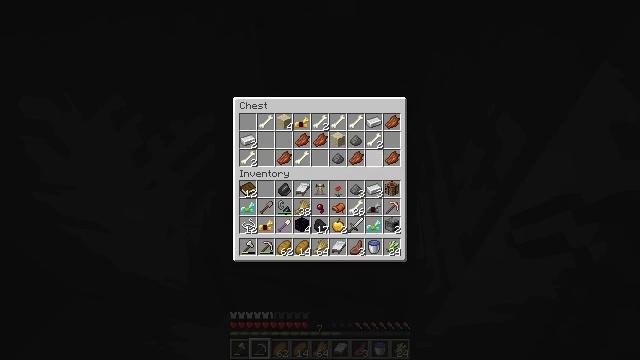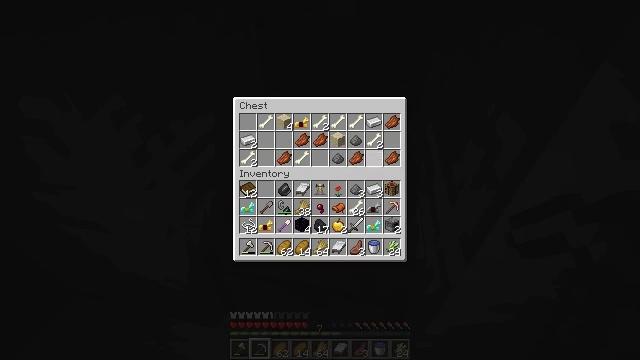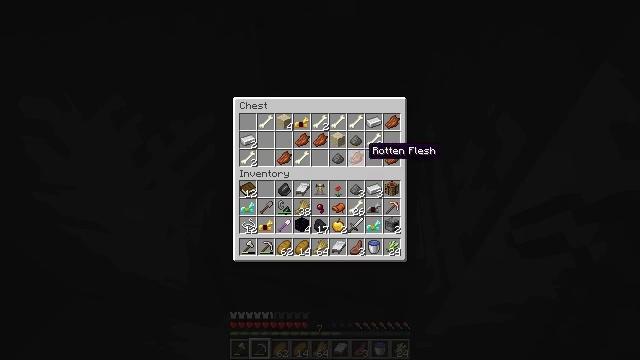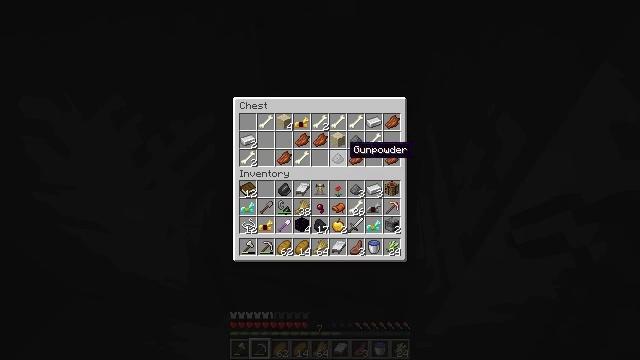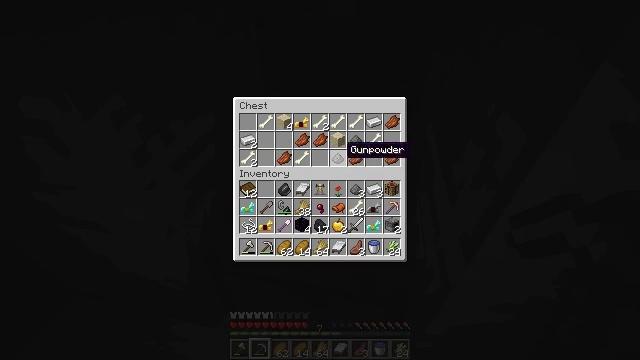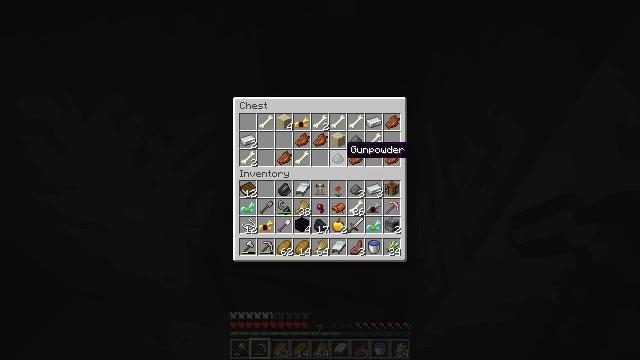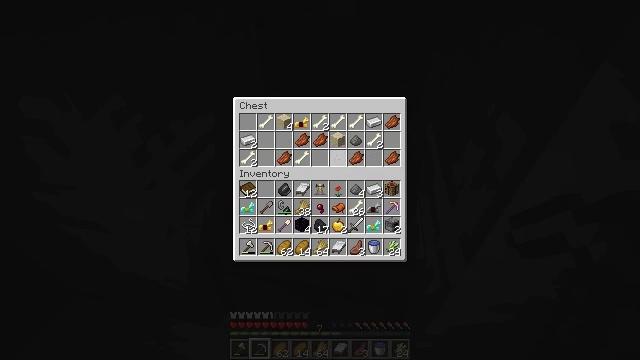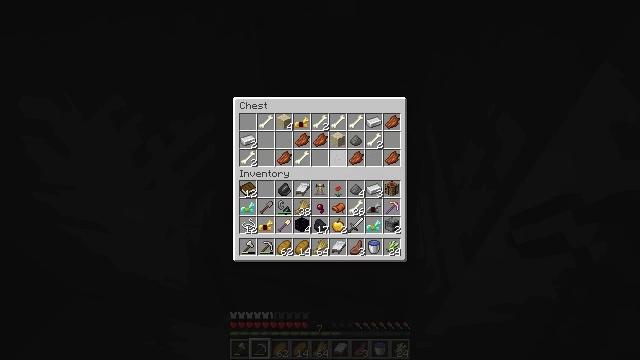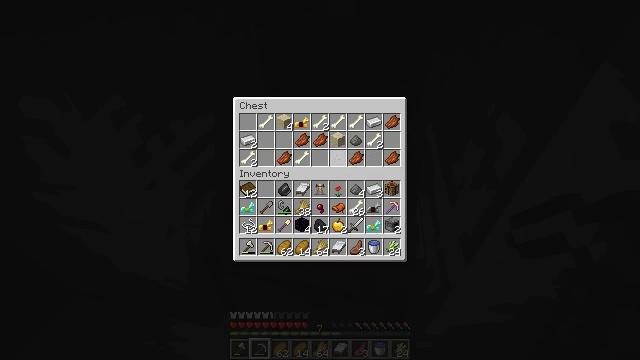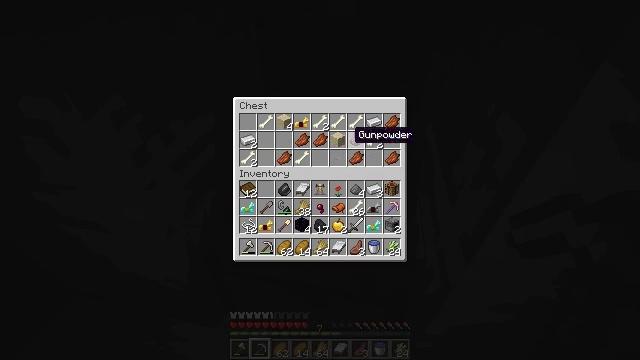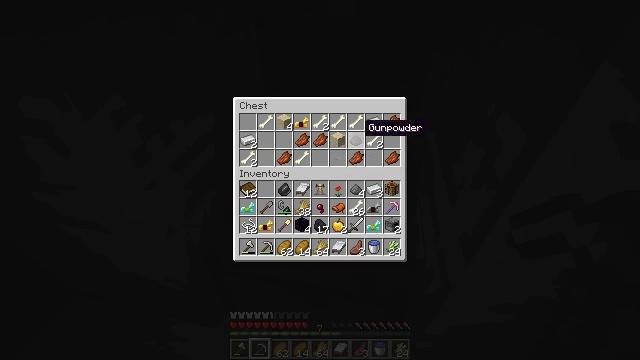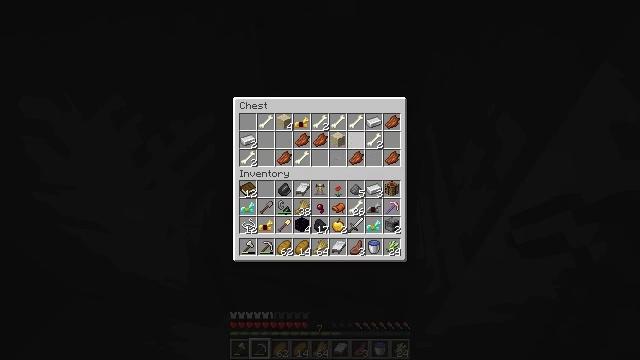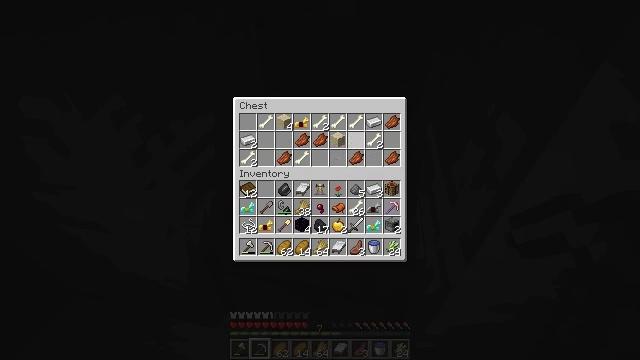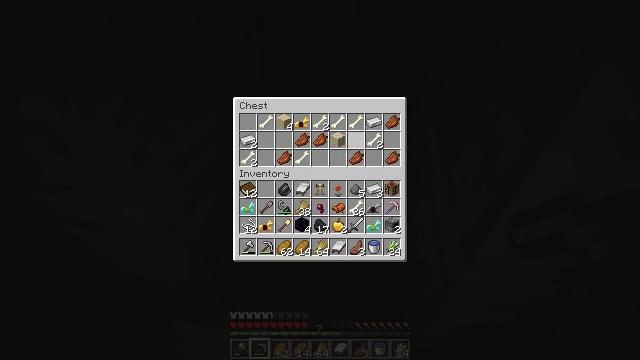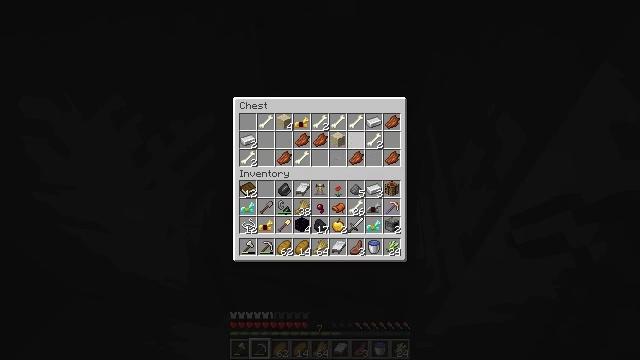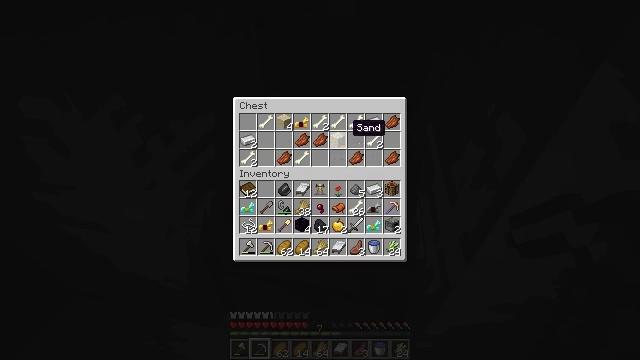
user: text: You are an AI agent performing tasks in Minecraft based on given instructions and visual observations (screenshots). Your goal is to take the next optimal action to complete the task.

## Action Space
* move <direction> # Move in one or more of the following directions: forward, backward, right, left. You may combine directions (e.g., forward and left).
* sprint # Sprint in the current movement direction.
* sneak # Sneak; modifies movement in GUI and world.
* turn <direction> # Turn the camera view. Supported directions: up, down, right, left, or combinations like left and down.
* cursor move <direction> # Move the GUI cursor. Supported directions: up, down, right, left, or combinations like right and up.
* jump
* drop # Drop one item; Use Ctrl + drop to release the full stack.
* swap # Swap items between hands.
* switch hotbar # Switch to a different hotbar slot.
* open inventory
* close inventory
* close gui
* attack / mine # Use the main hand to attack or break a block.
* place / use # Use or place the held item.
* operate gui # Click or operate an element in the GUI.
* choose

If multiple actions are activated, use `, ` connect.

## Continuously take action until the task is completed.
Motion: motion action
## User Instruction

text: Break the TNT to collect it.
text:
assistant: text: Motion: sneak, operate gui
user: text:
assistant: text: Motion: sneak, cursor move left, operate gui
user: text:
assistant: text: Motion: sneak, cursor move left
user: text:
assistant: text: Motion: sneak
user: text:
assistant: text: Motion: sneak
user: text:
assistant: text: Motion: sneak, operate gui
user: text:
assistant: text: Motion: sneak, operate gui
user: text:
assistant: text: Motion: sneak, operate gui
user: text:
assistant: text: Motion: sneak, cursor move right and up
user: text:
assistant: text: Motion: sneak, cursor move right and up
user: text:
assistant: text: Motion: sneak, operate gui
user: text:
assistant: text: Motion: sneak, operate gui
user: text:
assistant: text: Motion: sneak, operate gui
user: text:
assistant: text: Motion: sneak, cursor move left, operate gui
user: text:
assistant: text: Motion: sneak
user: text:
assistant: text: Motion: sneak
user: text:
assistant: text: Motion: sneak
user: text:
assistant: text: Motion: sneak
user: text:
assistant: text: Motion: sneak, operate gui
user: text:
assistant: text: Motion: sneak, operate gui
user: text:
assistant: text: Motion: sneak, operate gui
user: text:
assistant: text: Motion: sneak, cursor move left
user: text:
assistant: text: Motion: sneak
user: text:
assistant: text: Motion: sneak, operate gui
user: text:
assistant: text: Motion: sneak, operate gui
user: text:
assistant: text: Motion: sneak, operate gui
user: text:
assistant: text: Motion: sneak, cursor move left
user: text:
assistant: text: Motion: sneak
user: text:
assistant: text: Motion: sneak, operate gui
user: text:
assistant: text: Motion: sneak, operate gui